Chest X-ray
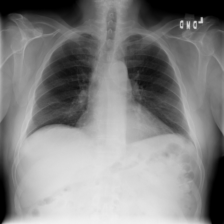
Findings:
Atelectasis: negative
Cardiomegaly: negative
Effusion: negative
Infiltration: negative
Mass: negative
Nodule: negative
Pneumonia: negative
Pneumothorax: negative
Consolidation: negative
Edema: negative
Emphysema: negative
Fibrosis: negative
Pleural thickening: negative
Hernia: negative